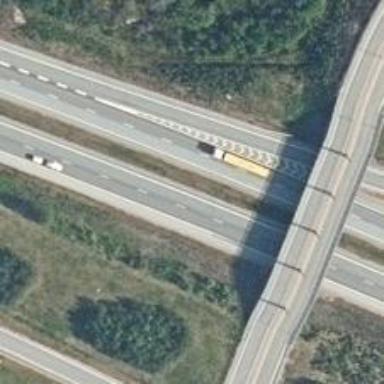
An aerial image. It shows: Asphalt motorway.